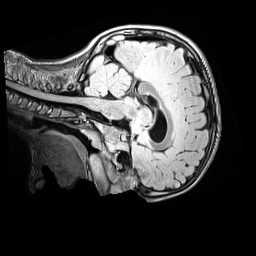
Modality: FLAIR
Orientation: sagittal
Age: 11
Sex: male
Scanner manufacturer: siemens
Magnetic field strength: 3 T
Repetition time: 5 s
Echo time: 0.388 s